Question: So I'm trying to learn how to use Bootstrap and I've been getting the hang of it, but one thing I cannot find the answer to is why does this whitespace appear at the top of my screen, but only when resized below a certain threshold (I don't have an exact pixel count but it seems to be about 992px)?
I'm using the bootstrap.min.css and then my own custom style.css below it. This is my first question on here so I'll try to get the formatting right for showing my html, but more importantly here's a picture showing what I'm talking about.
> I'm including this because I was unable to find an answer online... so usually this means it is just an extremely simple answer with a difficult way of asking!
---
<URL>

---
'''
<!DOCTYPE html>
<html lang="en">
<head>
<meta charset="utf-8">
<meta http-equiv="X-UA-Compatible" content="IE=edge">
<meta name="viewport" content="width=device-width, initial-scale=1">
<title>Bootstrap 101 Template</title>
<!-- Bootstrap -->
<link href="css/bootstrap.min.css" rel="stylesheet">
<!-- My CSS -->
<link href="css/kylestyle.css" rel="stylesheet">
<!-- HTML5 Shim and Respond.js IE8 support of HTML5 elements and media queries -->
<!-- WARNING: Respond.js doesn't work if you view the page via file:// -->
<!--[if lt IE 9]>
<script src="https://oss.maxcdn.com/html5shiv/3.7.2/html5shiv.min.js"></script>
<script src="https://oss.maxcdn.com/respond/1.4.2/respond.min.js"></script>
<![endif]-->
</head>
<body>
<div class="container-fluid">
<div class="row">
<div class="col-md-12 kb-header">
<h1 class="kb-head-text">A Design Website</h1>
</div>
</div>
<div class="row">
<div class="col-xs-6 col-md-3 kb-img"><img class="img-responsive" src="http://placehold.it/600x600" alt=""></div>
<div class="col-xs-6 col-md-3 kb-img"><img class="img-responsive" src="http://placehold.it/600x600" alt=""></div>
<div class="col-xs-6 col-md-3 kb-img"><img class="img-responsive" src="http://placehold.it/600x600" alt=""></div>
<div class="col-xs-6 col-md-3 kb-img"><img class="img-responsive" src="http://placehold.it/600x600" alt=""></div>
</div>
<div class="row">
<div class="col-xs-6 col-md-3 kb-img"><img class="img-responsive" src="http://placehold.it/600x600" alt=""></div>
<div class="col-xs-6 col-md-3 kb-img"><img class="img-responsive" src="http://placehold.it/600x600" alt=""></div>
<div class="col-xs-6 col-md-3 kb-img"><img class="img-responsive" src="http://placehold.it/600x600" alt=""></div>
<div class="col-xs-6 col-md-3 kb-img"><img class="img-responsive" src="http://placehold.it/600x600" alt=""></div>
</div>
</div>
<!-- jQuery (necessary for Bootstrap's JavaScript plugins) -->
<script src="https://ajax.googleapis.com/ajax/libs/jquery/1.11.1/jquery.min.js"></script>
<!-- Include all compiled plugins (below), or include individual files as needed -->
<script src="js/bootstrap.min.js"></script>
'''
'''
.kb-header {
height: 800px;
background-color: #FF3300;
color: white;
}
.kb-head-text {
color: white;
font-size: 6em;
text-align: center;
}
.kb-img {
padding-top: 2em;
}
'''
Thank you! I'm very new to this so I hope I've been able to provide enough information for someone to help me!
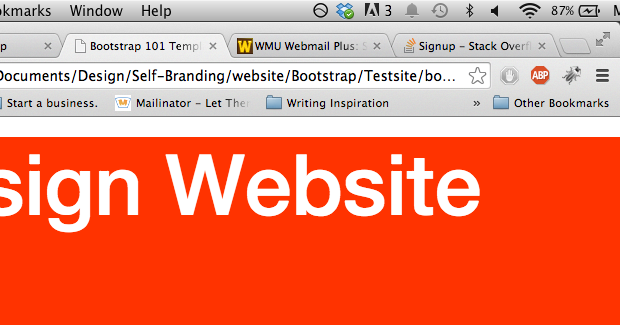
Answer: After inspecting... the '.container-fluid' class was going to the top of the page, as well as the first '.row' class. However, '<div class="col-md-12 kb-header">' did not... all I had to do was put my '.kb-header' in the '.row' div
'''
<div class="row kb-header">
<div class="col-md-12">
<h1 class="kb-head-text">A Design Website</h1>
</div>
</div>'
'''